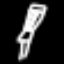
Label: chair